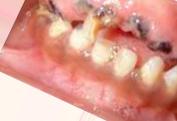
Condition: Caries